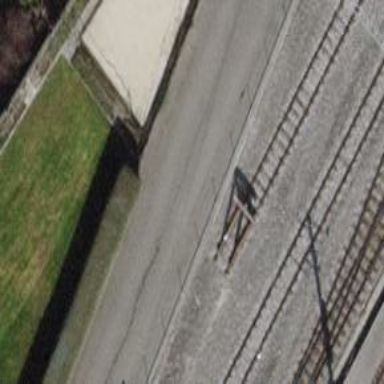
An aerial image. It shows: Railway buffer stop.